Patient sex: F
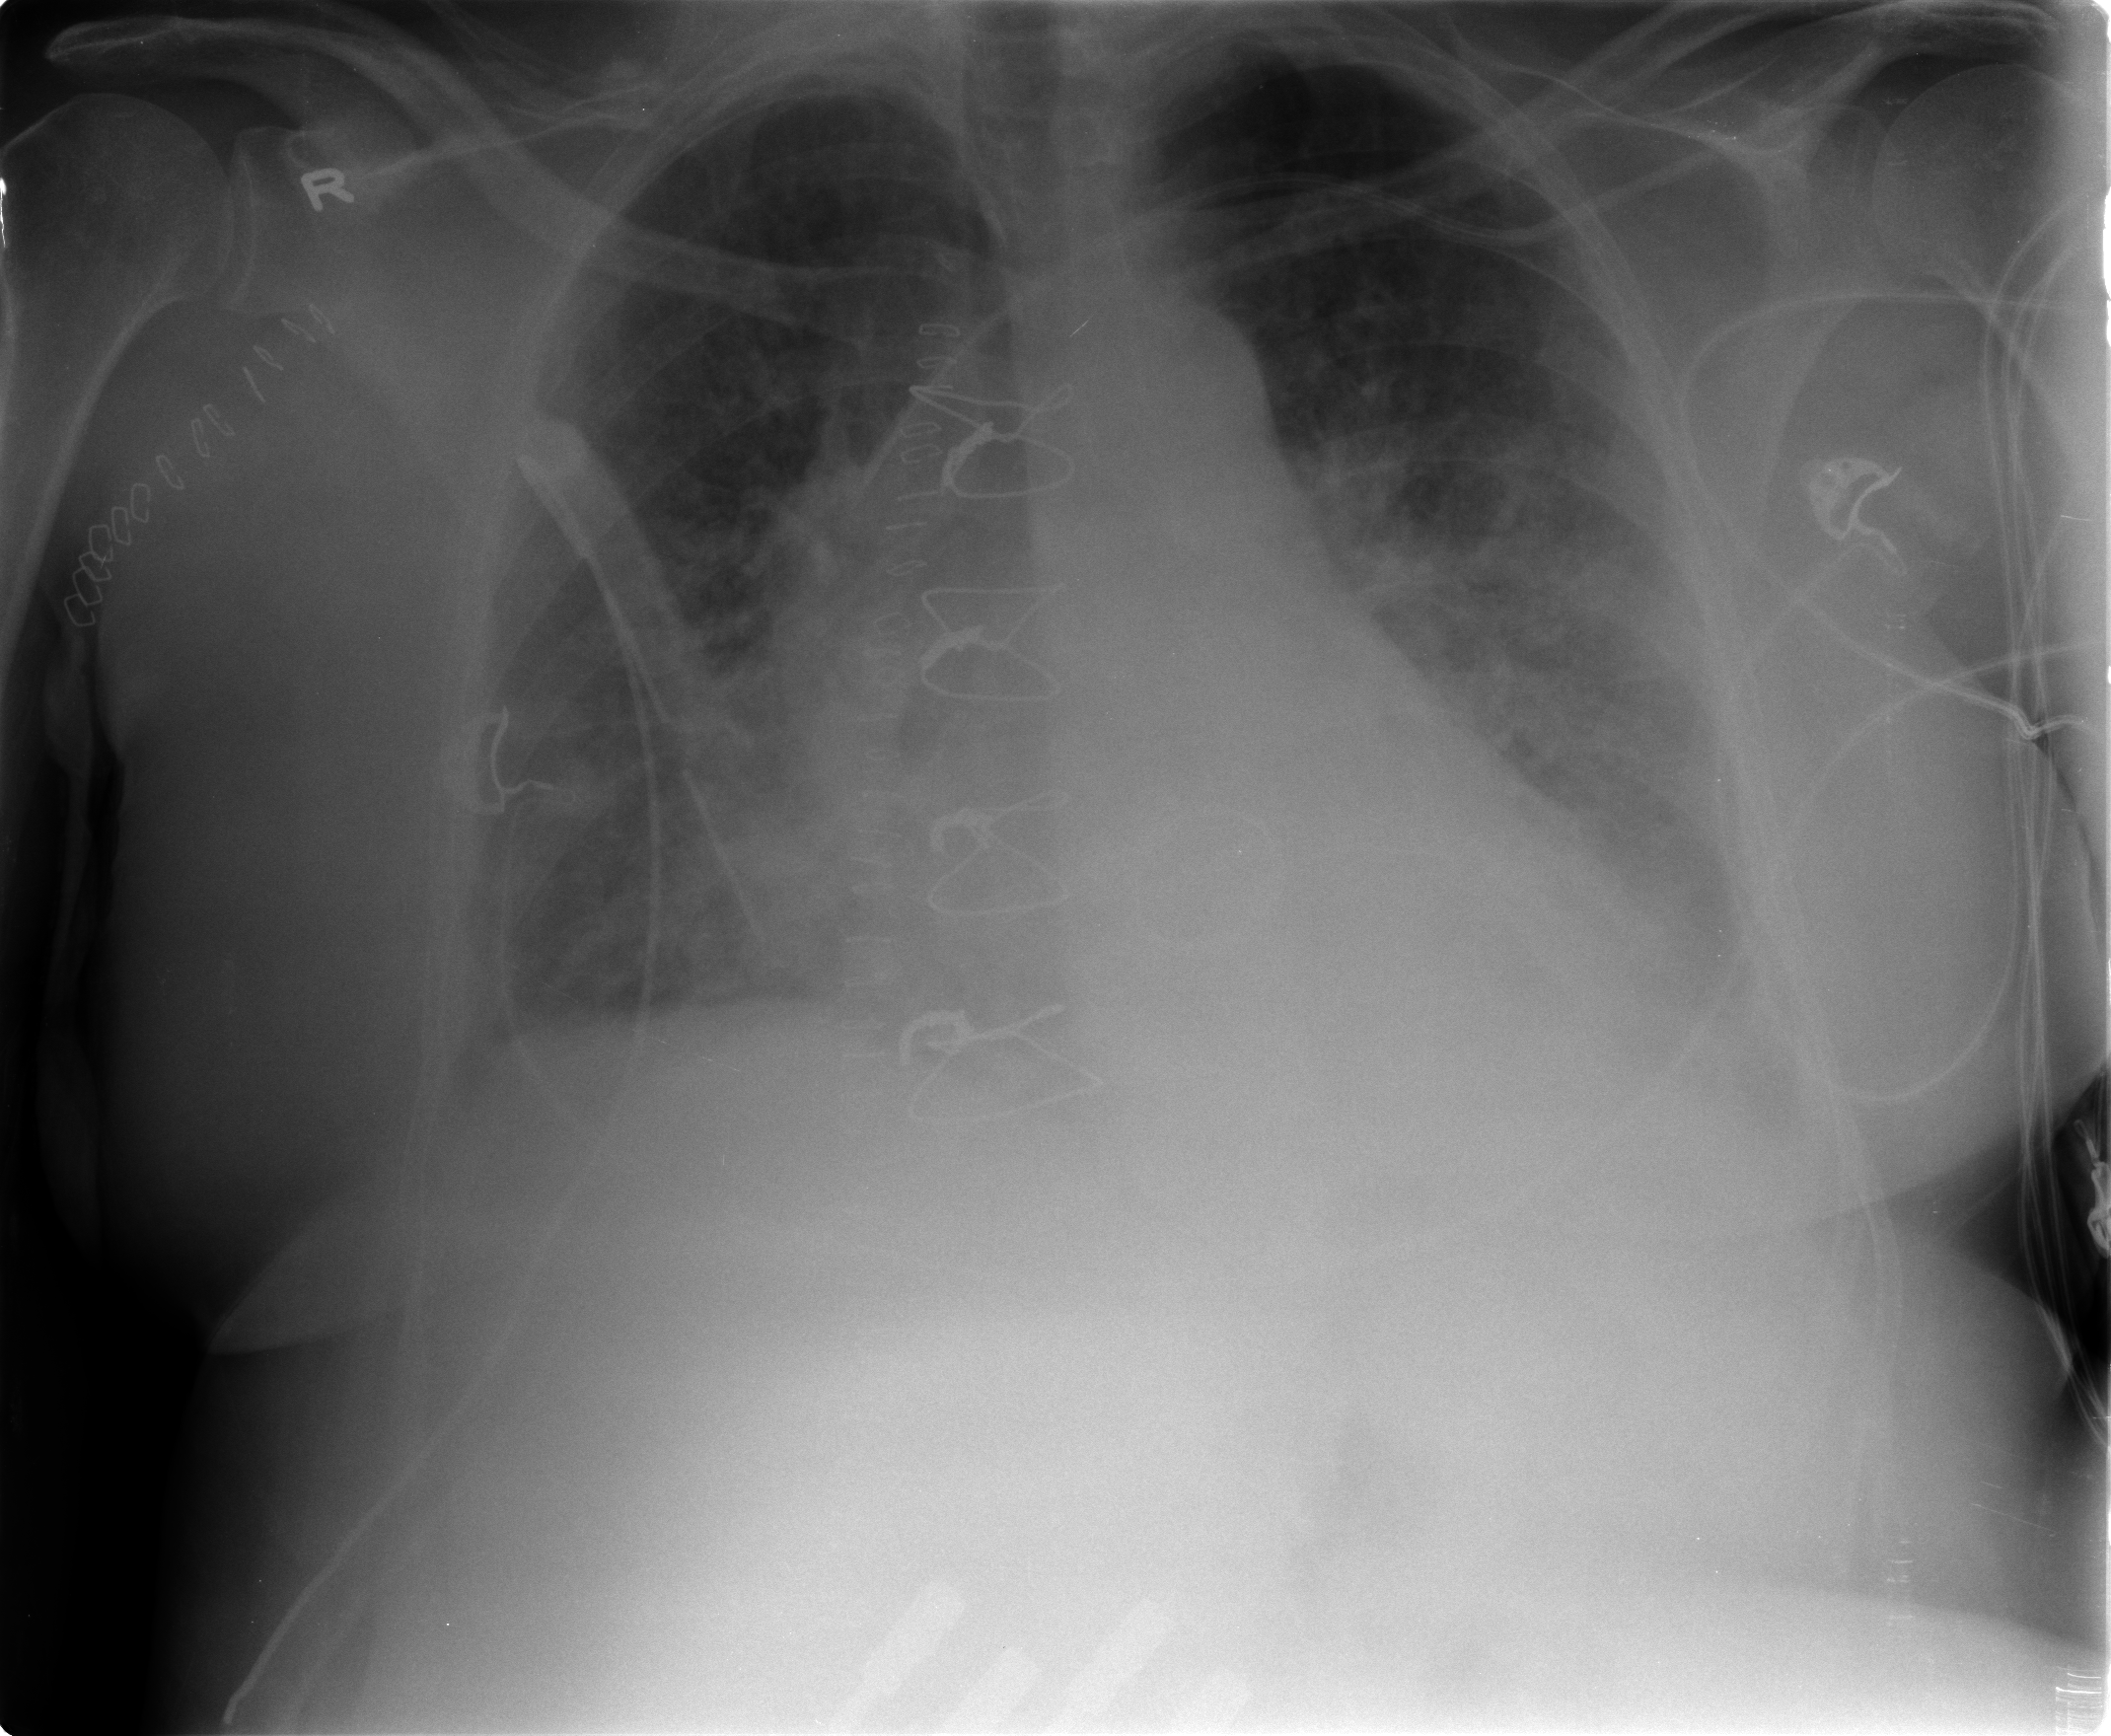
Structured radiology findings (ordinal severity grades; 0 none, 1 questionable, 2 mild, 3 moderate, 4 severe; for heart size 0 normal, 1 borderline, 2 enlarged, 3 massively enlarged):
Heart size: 2
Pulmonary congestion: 3
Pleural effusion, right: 0
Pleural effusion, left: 2
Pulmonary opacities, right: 3
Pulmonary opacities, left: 3
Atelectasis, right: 2
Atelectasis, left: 2